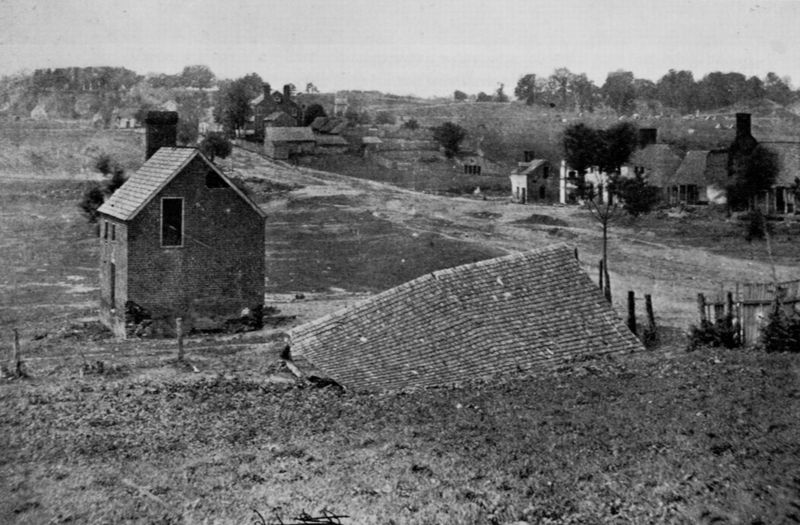
Titel: Schlachtfeld von Fredericksburg
Künstler: Mathew B. Brady
Schlagwörter: baum, himmel, weiß, bäume, landschaft, stadt, fenster, hintergrund, schwarz, strasse, dach, gras, haus, weg, wiese, zaun, einsamkeit, feld, felder, häuser, weide, busch, büsche, einsam, hütte, rauch, schlank, wiesen, land, wald, bauern, kamin, landleben, schornstein, ort, verlassen, dorf, dächer, klein, bauernhof, hof, türe, weis, zerstörung, pfosten, foto, fotografie, photographie, verfall, ruine, pfahl, schwarz-weiß, photo, putz, ländlich, lanschaft, karg, siedlung, zerstört, hot, schafe, weise, höfe, fesnter, wall, provinz, 1850